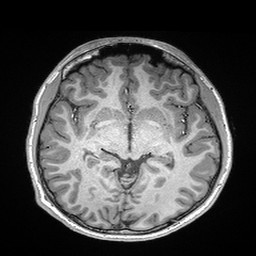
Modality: T1w
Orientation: coronal
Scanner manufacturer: siemens
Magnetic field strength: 3 T
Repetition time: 2.3 s
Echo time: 0.00298 s